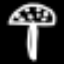
Label: mushroom